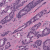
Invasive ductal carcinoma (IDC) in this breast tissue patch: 1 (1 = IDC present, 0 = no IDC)